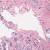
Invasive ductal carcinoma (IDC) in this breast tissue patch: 1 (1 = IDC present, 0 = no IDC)